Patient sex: M
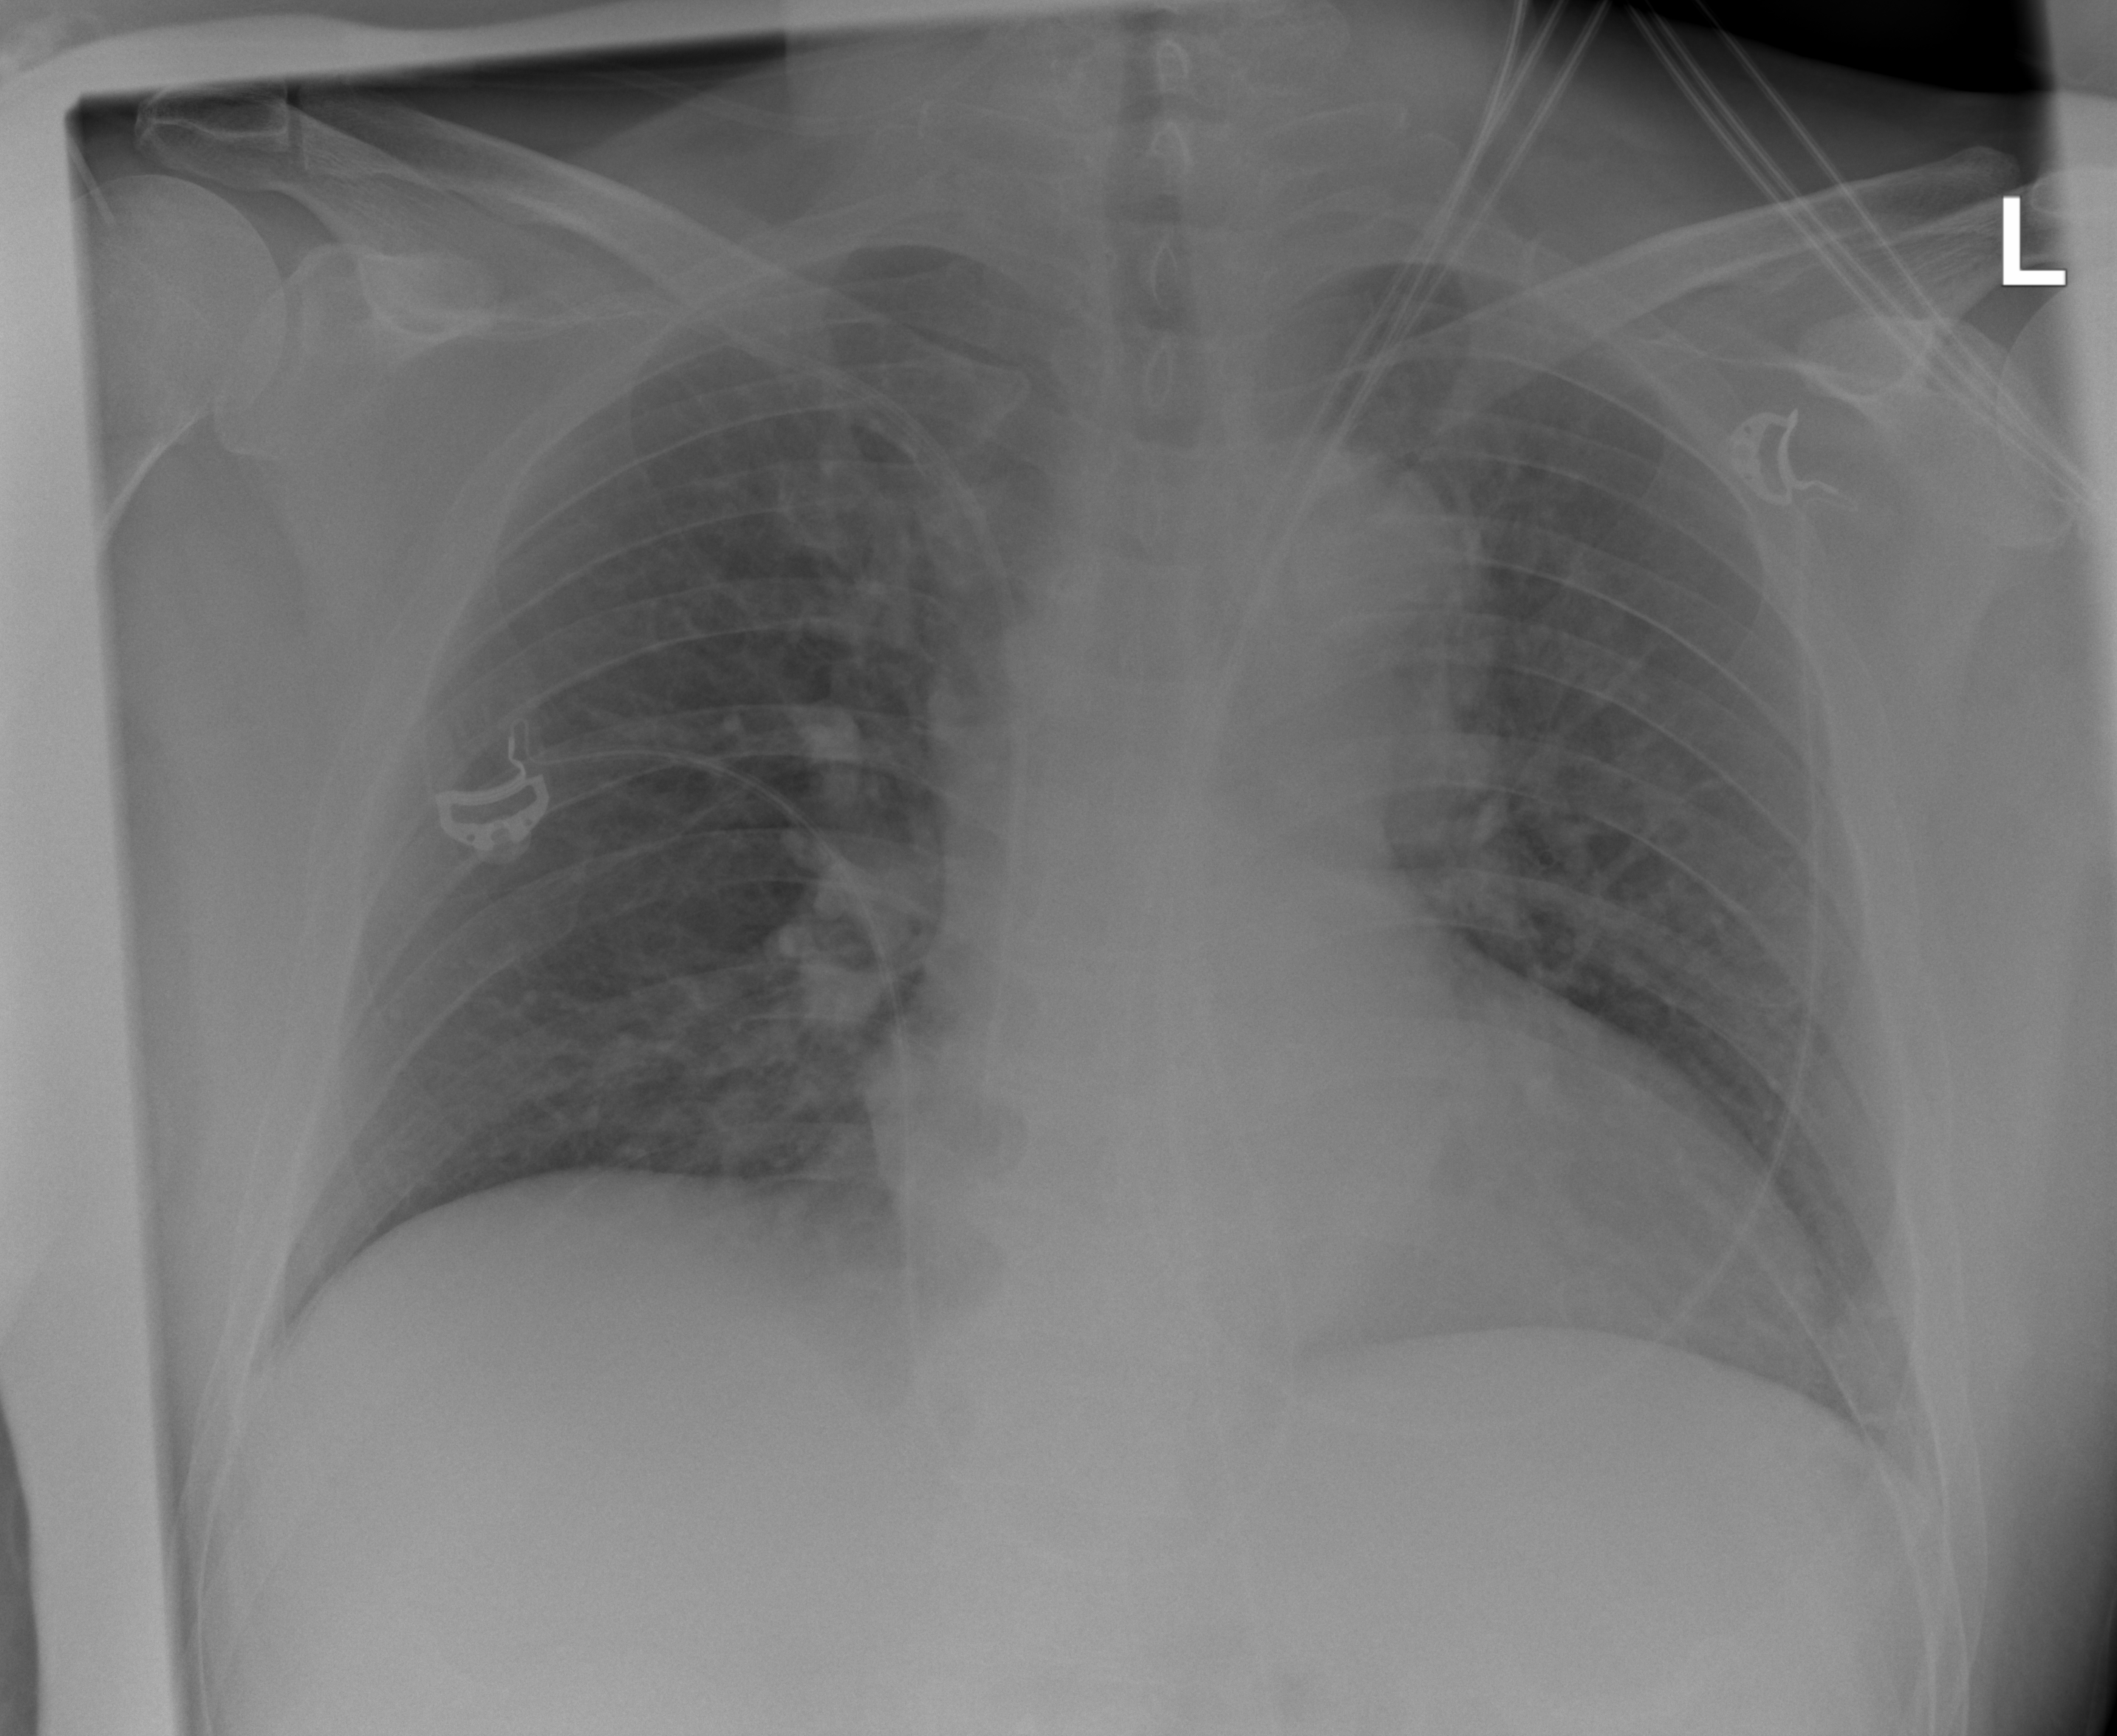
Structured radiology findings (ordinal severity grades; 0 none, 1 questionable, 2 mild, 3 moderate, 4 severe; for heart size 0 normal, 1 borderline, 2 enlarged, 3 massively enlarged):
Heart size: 2
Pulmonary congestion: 2
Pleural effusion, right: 0
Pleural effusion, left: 0
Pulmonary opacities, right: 0
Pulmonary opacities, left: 0
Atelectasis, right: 0
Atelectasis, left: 0